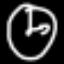
Label: clock